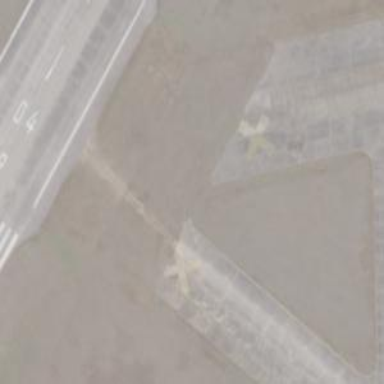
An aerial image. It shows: View of taxiway at the airport.